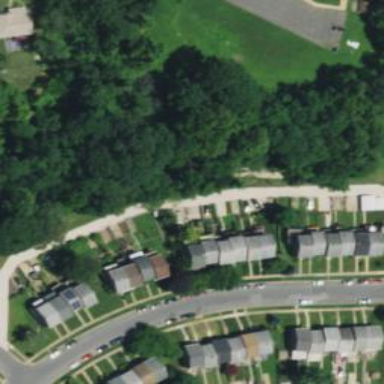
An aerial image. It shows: Alley classified as service road.